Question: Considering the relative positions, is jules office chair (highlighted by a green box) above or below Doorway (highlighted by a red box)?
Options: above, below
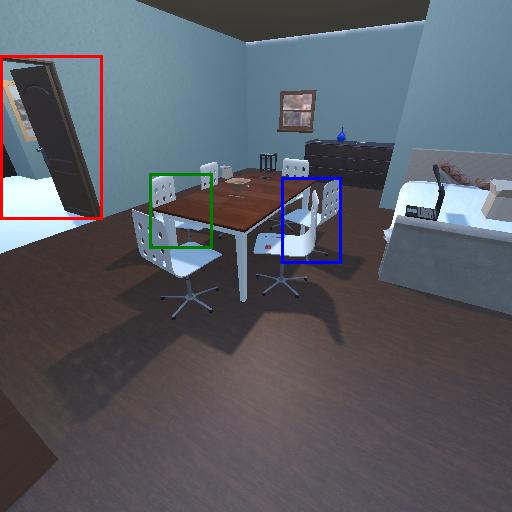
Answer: above